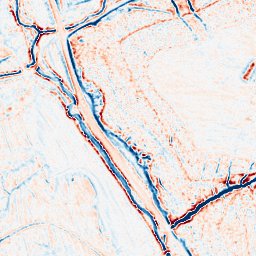
Category: edge_preserving
Decomposition family: bilateral
Decomposition parameters: d: 9
sigma_color: 75
sigma_space: 75
Upsampling method: bilinear
Upsampling parameters: scale: 2
Upsampling scale: 2